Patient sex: M
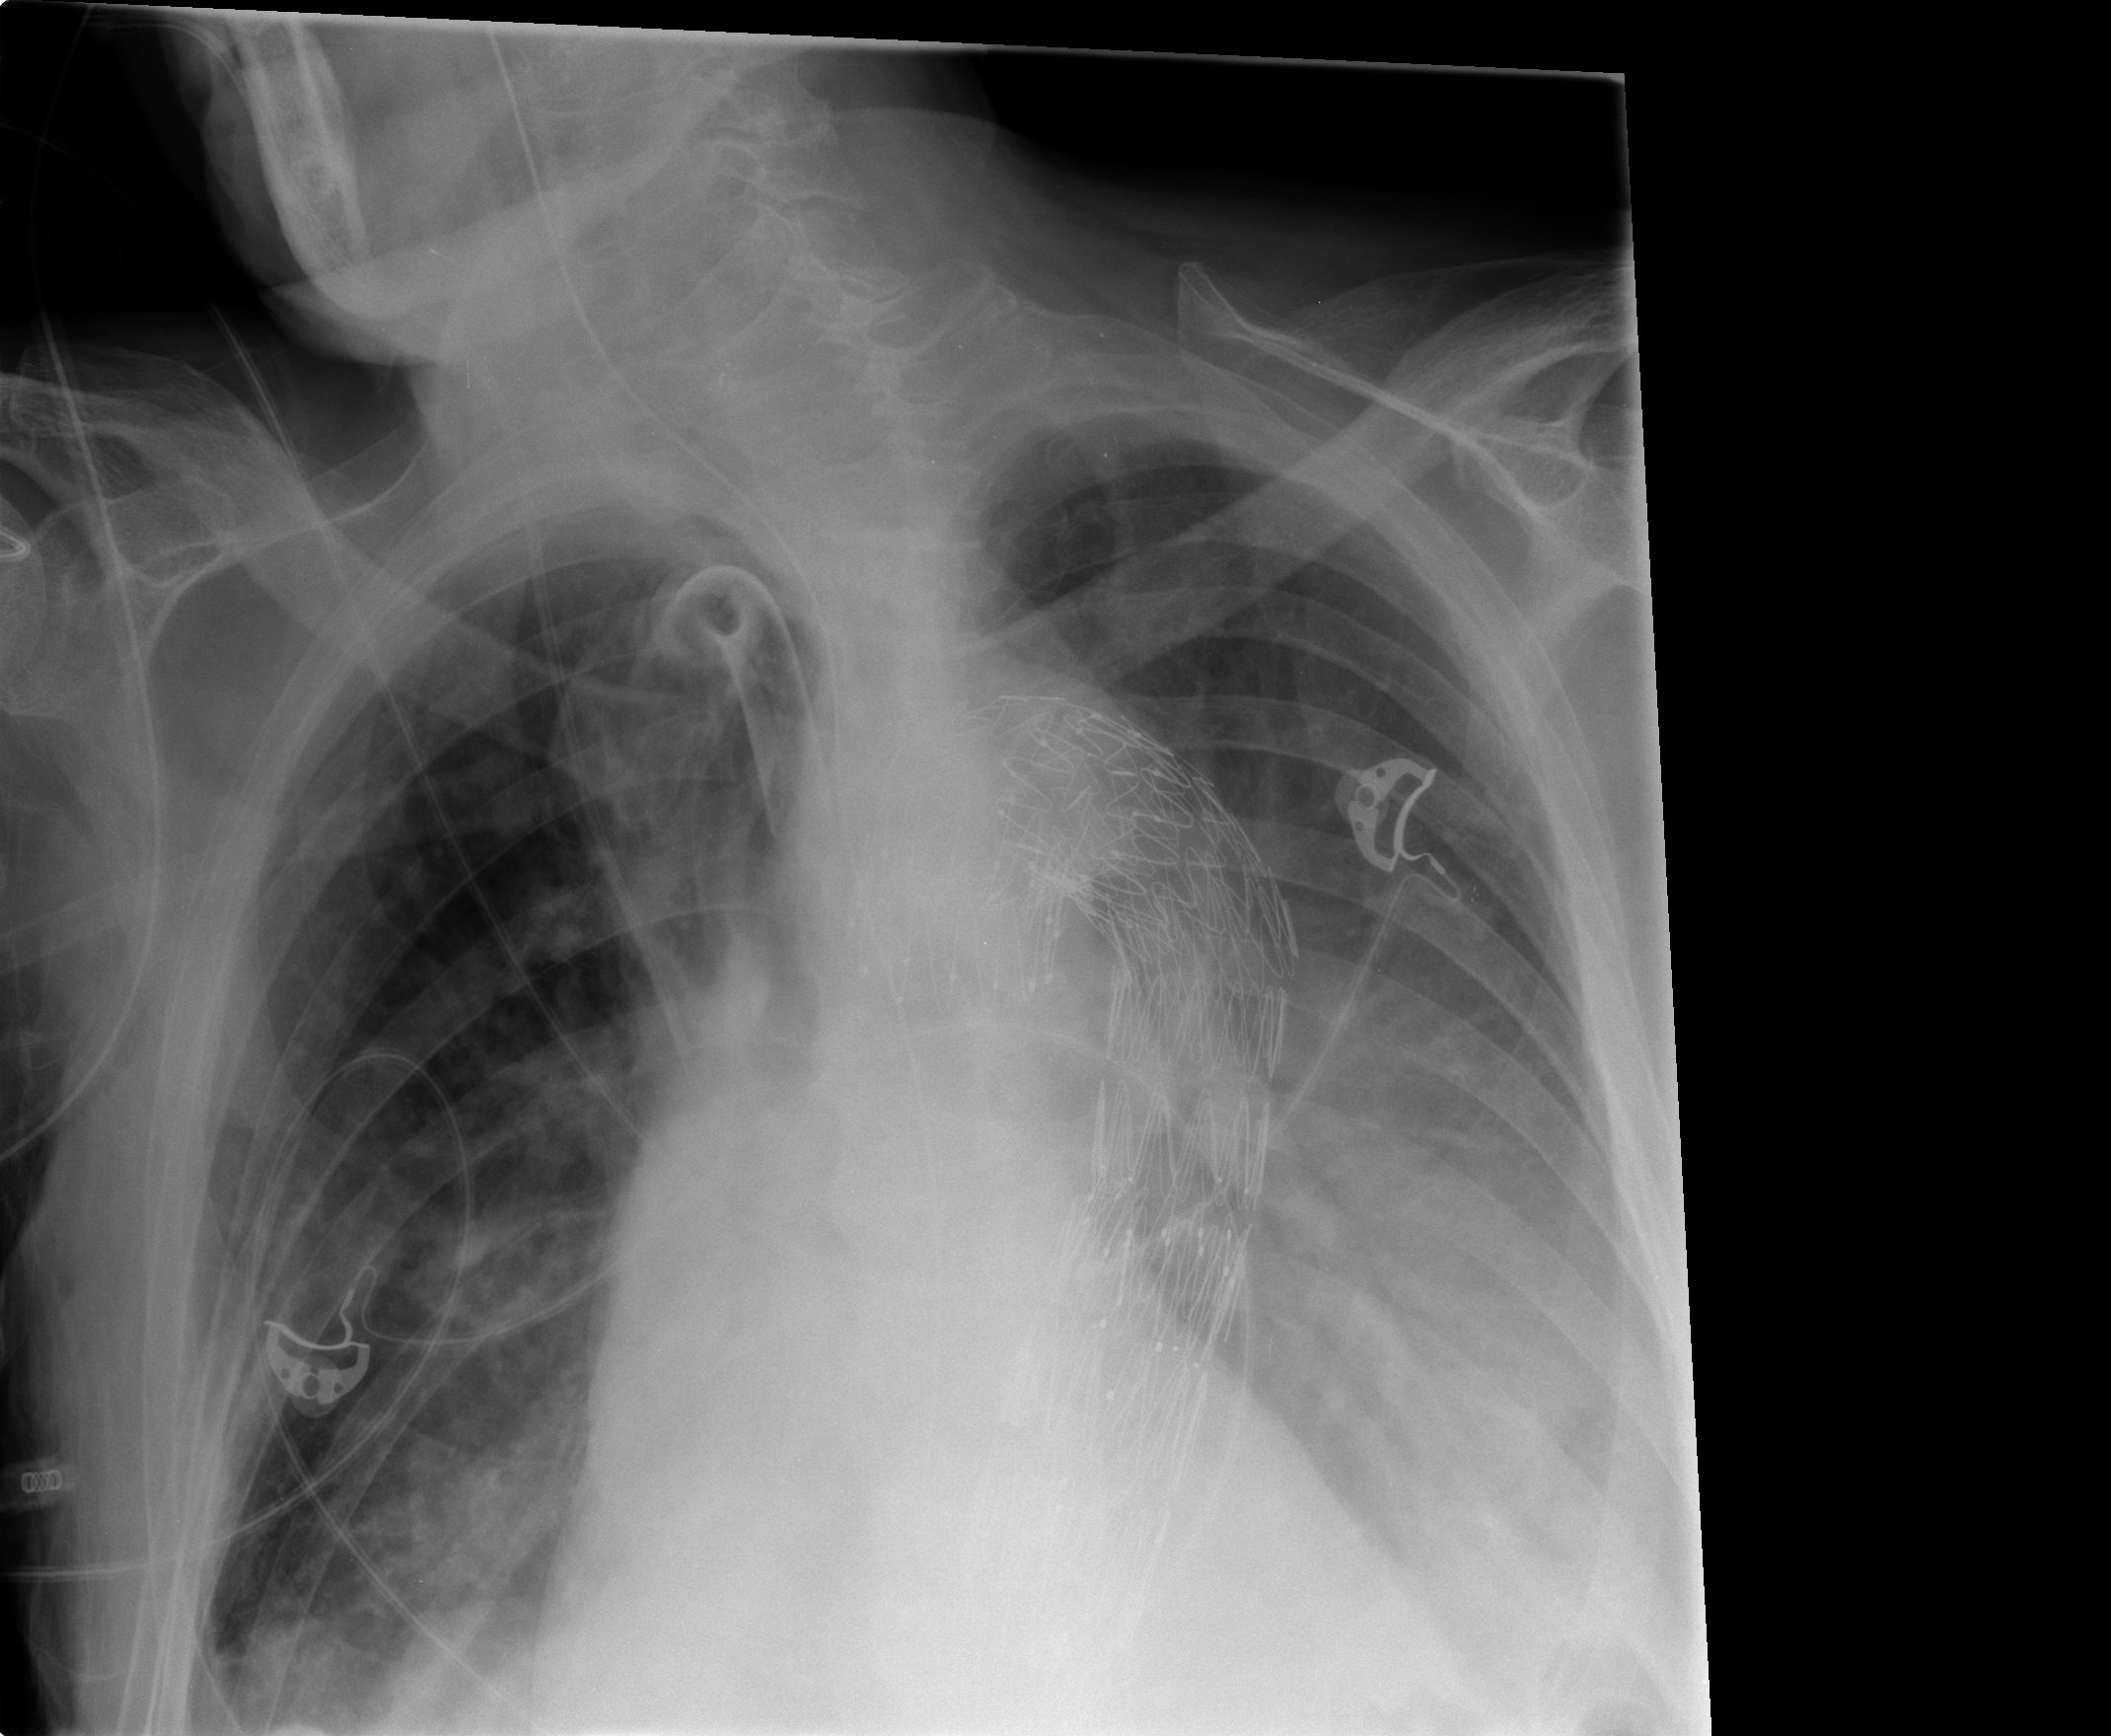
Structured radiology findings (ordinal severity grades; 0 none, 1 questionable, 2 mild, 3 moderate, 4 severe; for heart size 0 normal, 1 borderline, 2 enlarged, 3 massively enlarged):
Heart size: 1
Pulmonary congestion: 0
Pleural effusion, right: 0
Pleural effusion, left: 2
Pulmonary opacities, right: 0
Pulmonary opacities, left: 3
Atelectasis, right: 0
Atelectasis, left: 3